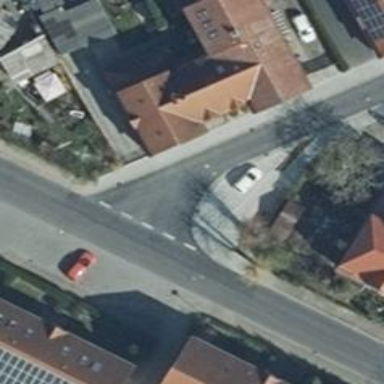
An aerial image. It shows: Tertiary road with sidewalks on both sides.